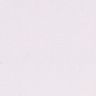
Metastatic tissue present: no